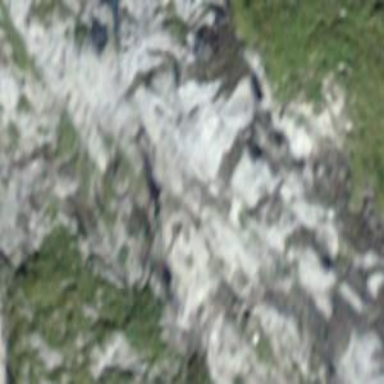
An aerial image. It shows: Cliff in nature.